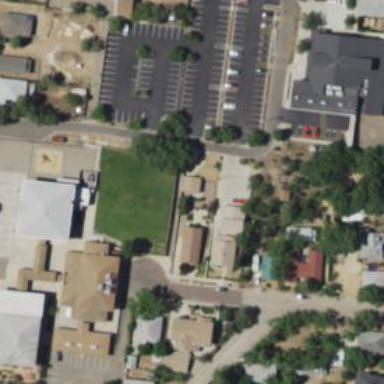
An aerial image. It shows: School.